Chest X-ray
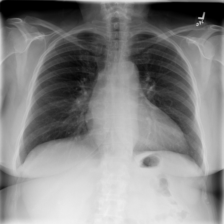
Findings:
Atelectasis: negative
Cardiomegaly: negative
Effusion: negative
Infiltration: negative
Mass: negative
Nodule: negative
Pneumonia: negative
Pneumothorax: negative
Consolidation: negative
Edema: negative
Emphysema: negative
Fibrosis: negative
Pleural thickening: negative
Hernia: negative